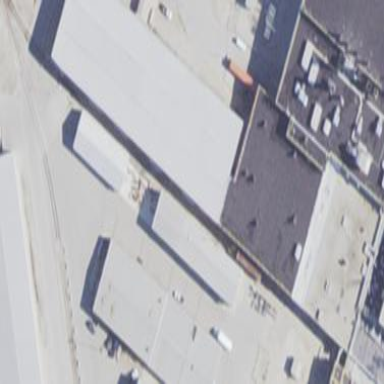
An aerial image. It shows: Industrial building.